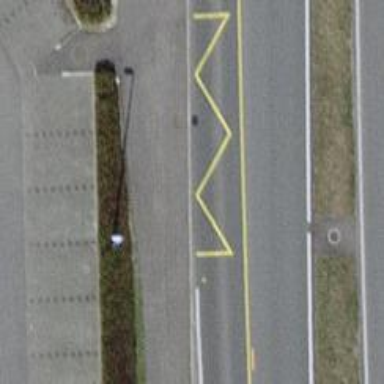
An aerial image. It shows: Bus stop equipped with public transport stop position.